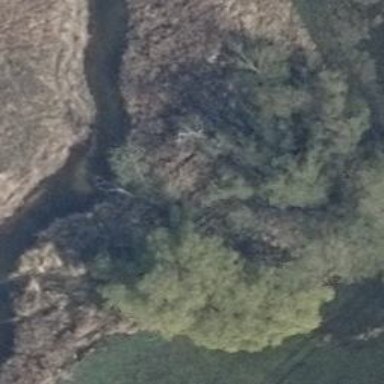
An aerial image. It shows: Patch of scrub vegetation.